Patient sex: F
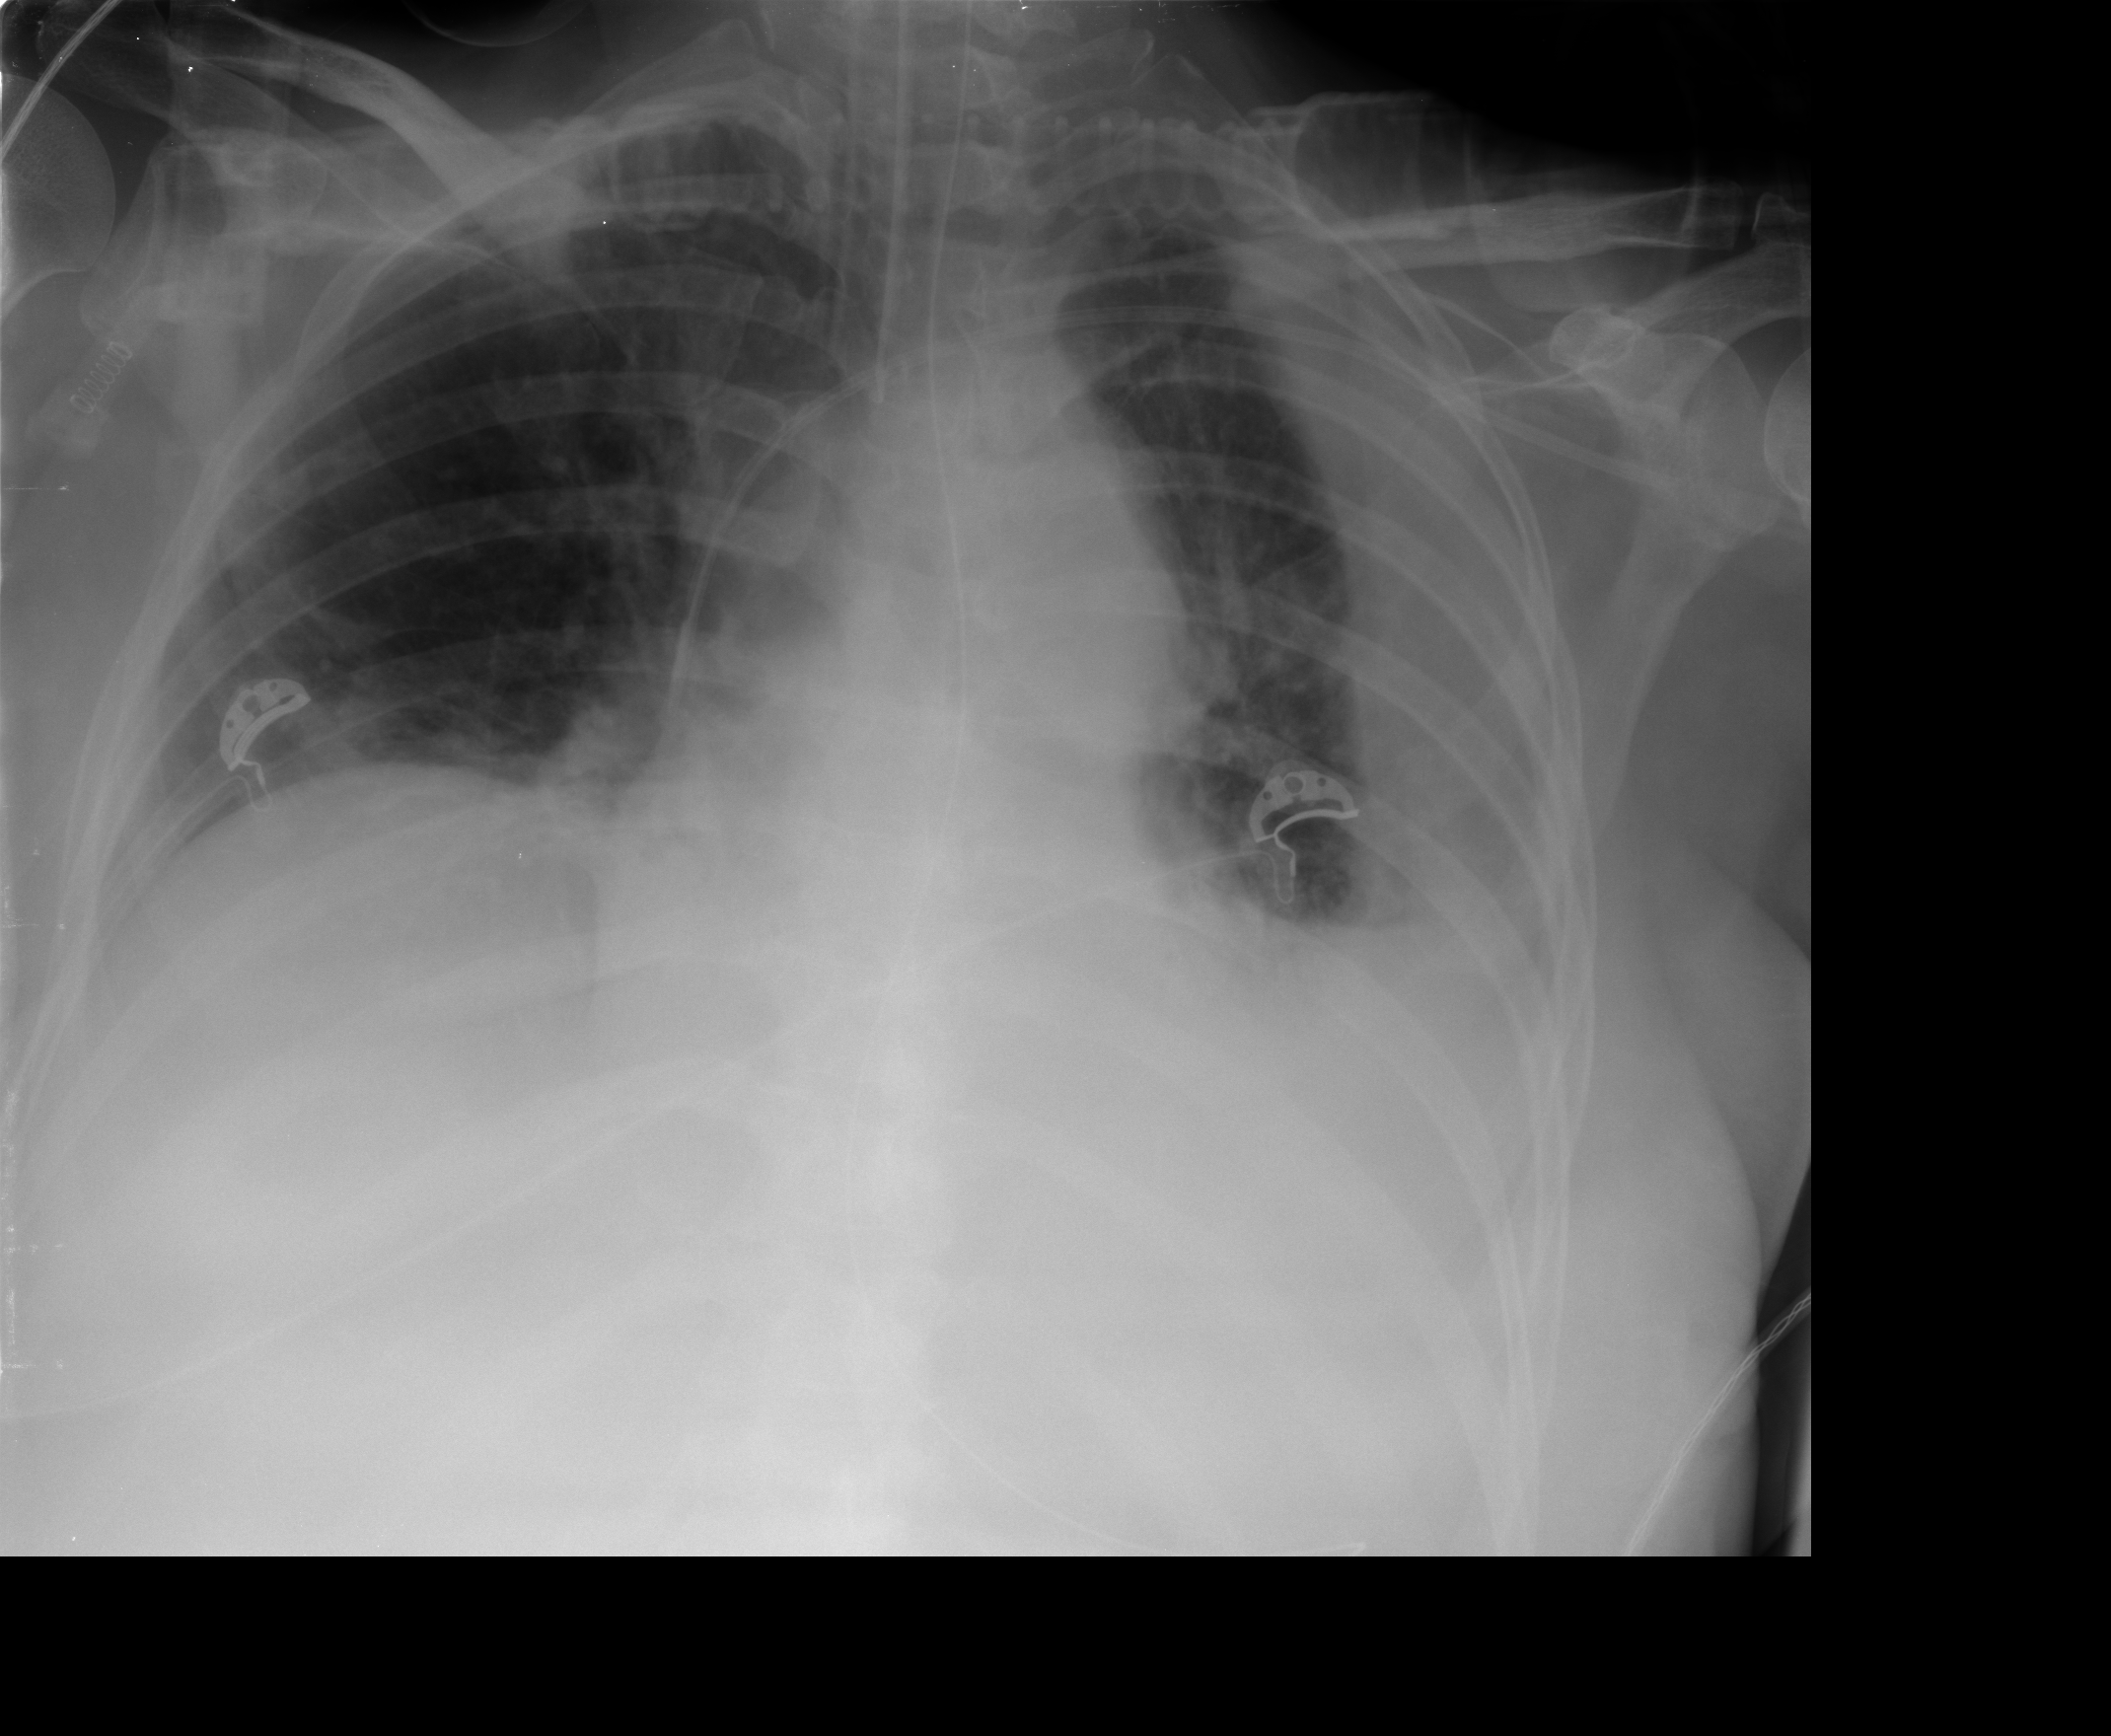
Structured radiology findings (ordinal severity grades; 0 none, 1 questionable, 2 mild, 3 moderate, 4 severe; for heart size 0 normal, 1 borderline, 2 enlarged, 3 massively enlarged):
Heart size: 0
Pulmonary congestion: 0
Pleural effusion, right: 0
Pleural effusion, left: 3
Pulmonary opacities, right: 1
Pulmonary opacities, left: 1
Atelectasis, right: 1
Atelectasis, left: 1